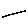
Label: line